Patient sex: M
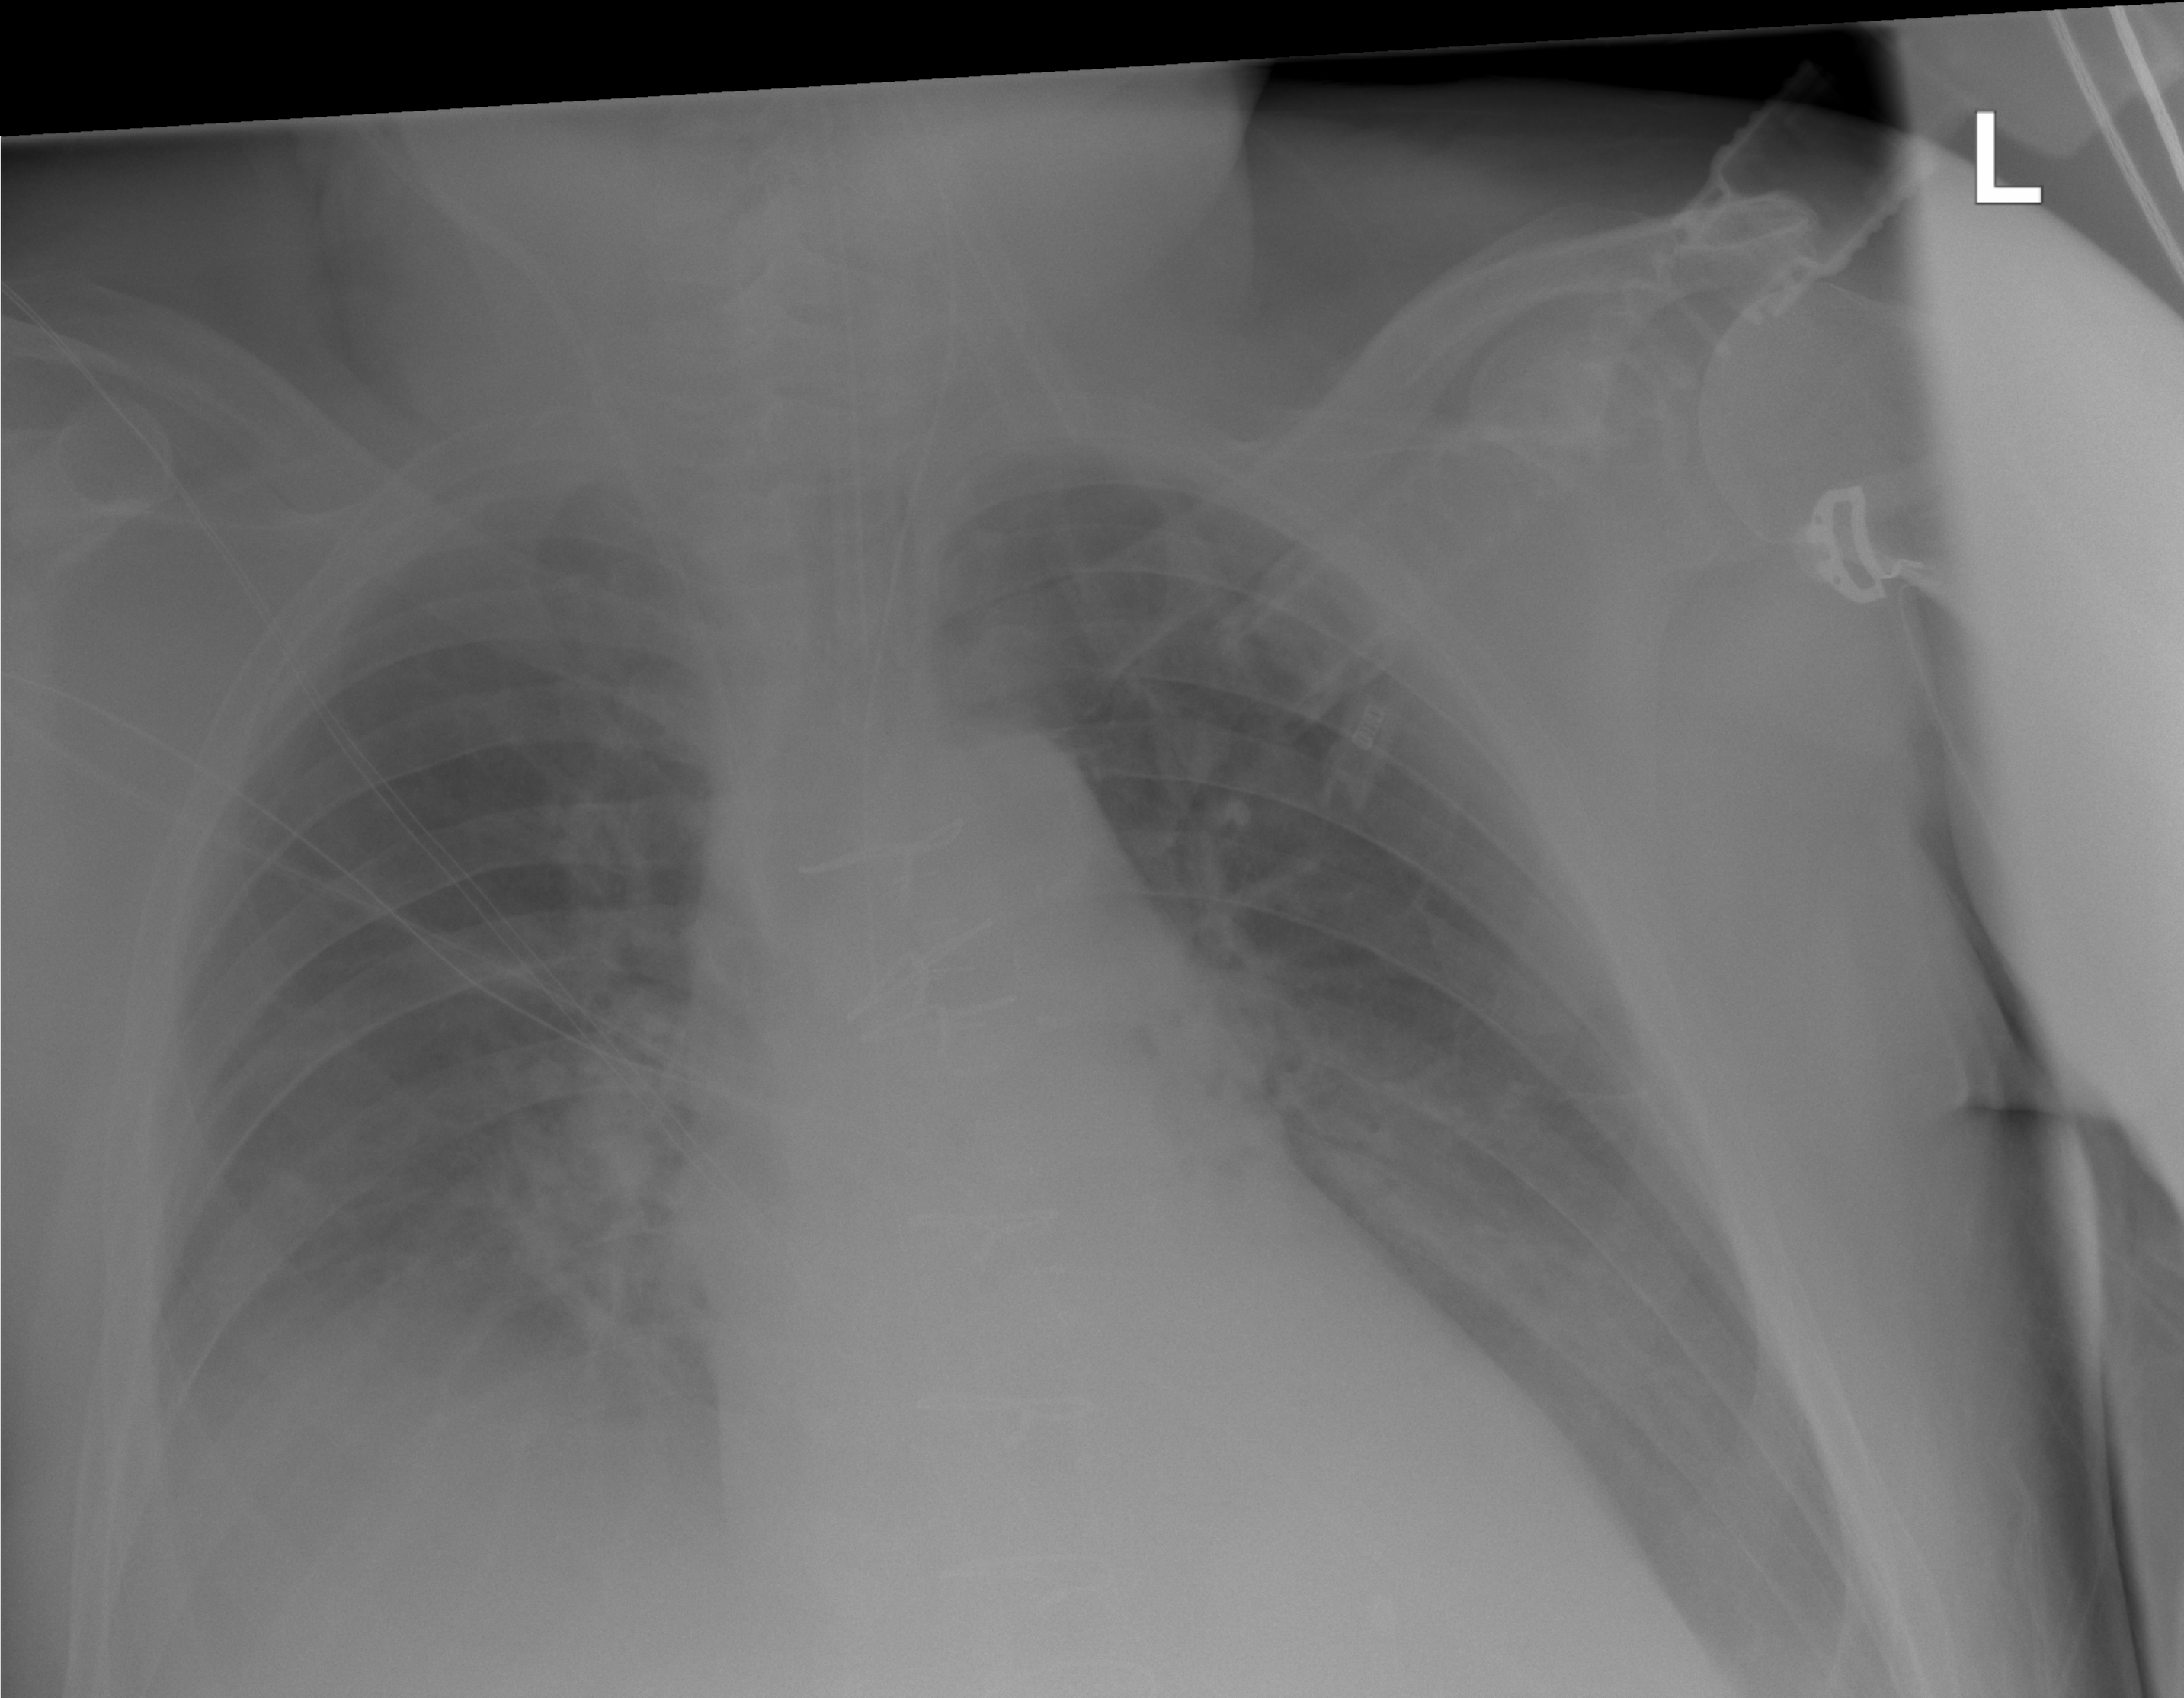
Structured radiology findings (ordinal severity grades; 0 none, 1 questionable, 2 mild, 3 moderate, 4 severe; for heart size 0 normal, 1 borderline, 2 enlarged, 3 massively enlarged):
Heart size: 0
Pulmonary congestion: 2
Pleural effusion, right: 3
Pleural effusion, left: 3
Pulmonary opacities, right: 1
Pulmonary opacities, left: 1
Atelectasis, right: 2
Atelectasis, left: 2